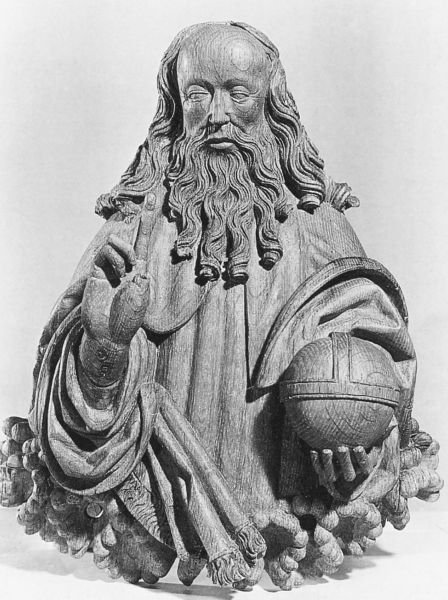
Titel: Gottvater aus der Bekrönung des Marienleuchters
Künstler: Henrick Douwerman
Standort: Kalkar, Nikolaikirche (EU - D - NRW)
Schlagwörter: gott, hand, kopf, mann, umhang, wolken, finger, geste, holz, mund, nase, stirn, zeichen, blick, schal, wolke, alt, bart, gericht, arm, augen, bärtig, falten, halten, lang, vollbart, ärmel, hände, erde, fransen, haare, lange haare, mantel, gotik, lippen, locken, renaissance, skulptur, statue, apfel, wangen, monochrom, könig, zeigefinger, büste, glatze, festhalten, faltenwurf, zeigen, schwarzweiß, kugel, schnitzerei, gestus, christus, jesus, jesus christus, jüngstes gericht, segen, märtyrer, heilig, globus, welt, geschnitzt, schnitzen, zepter, szepter, bildhauer, weltkugel, weisen, segensgestus, bärtiger, apostel, weltenkugel, weltenrichter, orthodox, ungefasst, holzsichtig, segnend, segensgeste, holzu, weolke, langhaarig, mnn, gebieter, chrisus, krähenfüße, smann, herrscherapfel, reichsapel, nasei, segensgestust